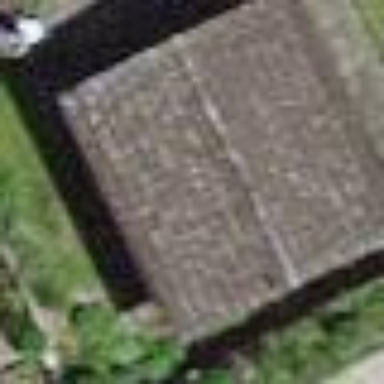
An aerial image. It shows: Allotment house.